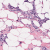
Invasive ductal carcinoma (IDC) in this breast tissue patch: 0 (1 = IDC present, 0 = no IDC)